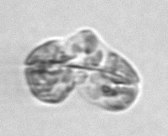
Label: Karenia